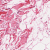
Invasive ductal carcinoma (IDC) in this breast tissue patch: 0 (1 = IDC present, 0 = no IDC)